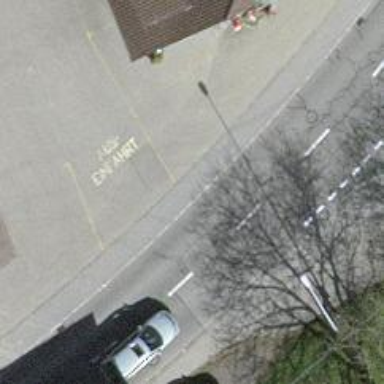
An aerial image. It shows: Bus stop with designated public transport stop position.